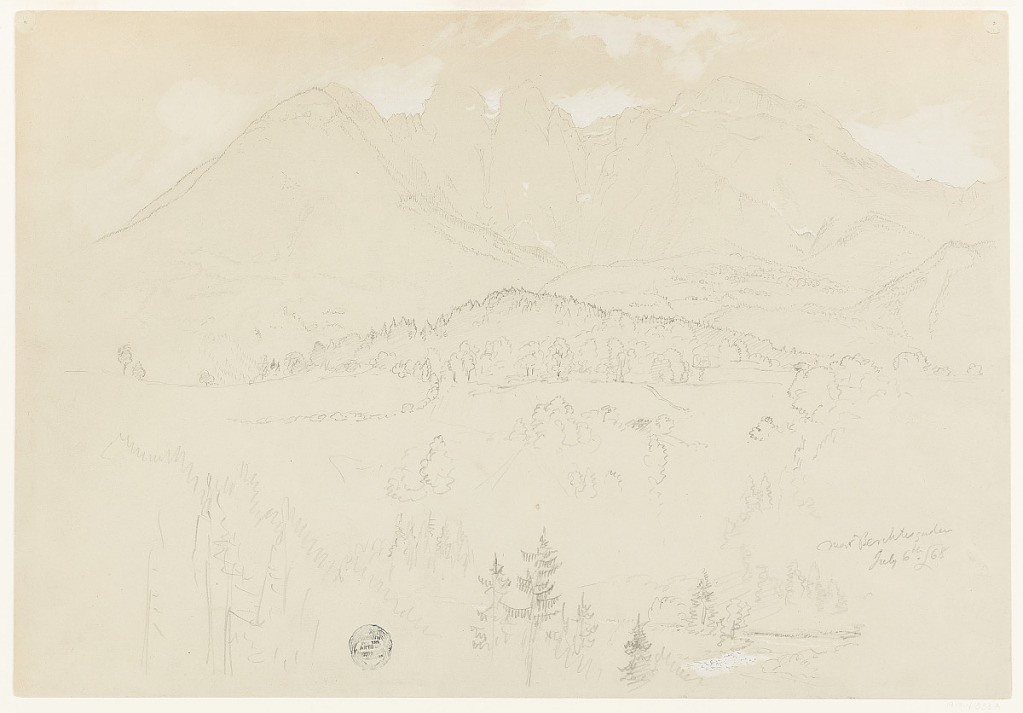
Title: Hoher Göll and Hohes Brett near Berchtesgaden, Bavaria (Germany)
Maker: Frederic Edwin Church, American, 1826–1900
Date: July 6, 1868
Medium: Graphite and white gouache on gray wove paper
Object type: Drawing
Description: Landscape sketch showing a view of the mountains known as Hoher Göll and Hohes Brett in the Bavarian alps near the town of Berchtesgaden, in present day Germany. In the immediate foreground at right, a river that may be the Königsseer Ache or the Ramsauer Ache curves through a rolling and heavily wooded landscape. In the middle distance at center, a small, round prominence is shown. In the background, a soaring range of the Bavarian alps backdrops the scene with multiple discernable peaks. The Kehlstein is shown at far left, the Hoher Göll at center, and the Hohes Brett at right. Lightly-rendered clouds float just above these peaks.